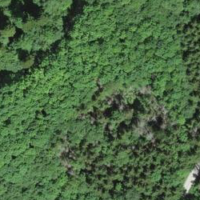
EUNIS habitat code: 44
Species observed at this site:
Tussilago farfara